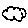
Label: cloud